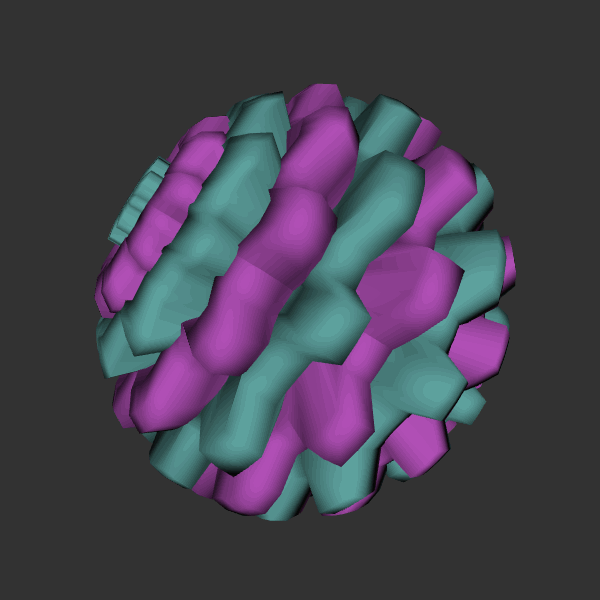
Background: dark